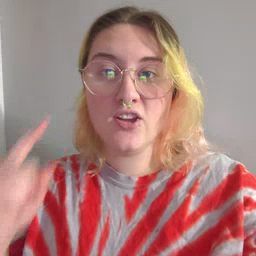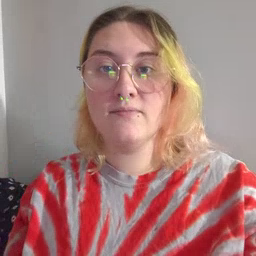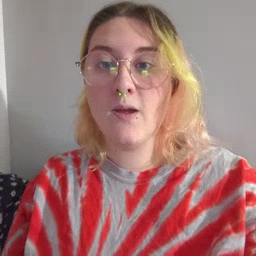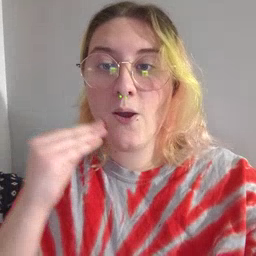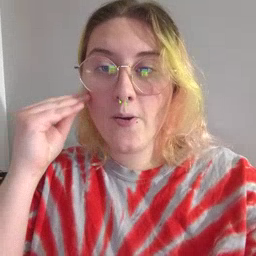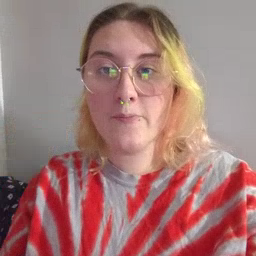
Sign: home